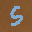
Label: 5